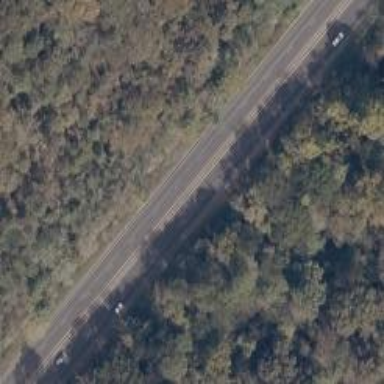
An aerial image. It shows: Asphalt road classified as trunk highway.